Question: I'm using selectize.js like email contacts. But when I get mail list from database selectize shows undefined. When I type return value manuelly everything is fine. How can I populate it? Here is my code samples.
'''
"[{"name":"Test User 1","id":"1"},{"name":"Test User 2","id":"2"}]"
'''
'''
public JsonResult GetMails(){
var list = db.Members
.Where(x => x.IsActive == Status.Active)
.OrderBy(x => x.FullName)
.Select(c => new
{
name = c.FullName,
id = c.Id.ToString()
});
return Json(list, JsonRequestBehavior.AllowGet);
}
'''
'''
<script type="text/javascript">
$(function () {
$.get("/mail/getmails", function (data) {
$("#MailReceivers").selectize({
persist: false,
plugins: ['remove_button'],
maxItems: null,
valueField: 'id',
labelField: 'name',
searchField: ['name', 'id'],
options: JSON.stringify(data),
create: function (input) {
return {name: input};
}
});
});
});
</script>
'''

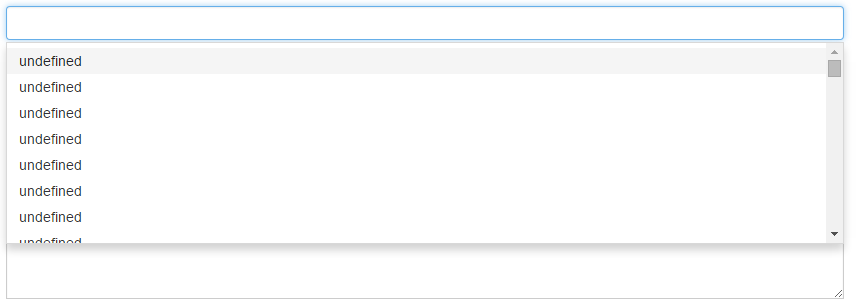
Answer: The answer is first parse json and than stringfy.
'''
options: JSON.parse(JSON.stringify(data))
'''